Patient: sex F, age 39
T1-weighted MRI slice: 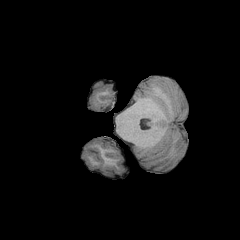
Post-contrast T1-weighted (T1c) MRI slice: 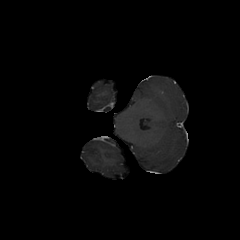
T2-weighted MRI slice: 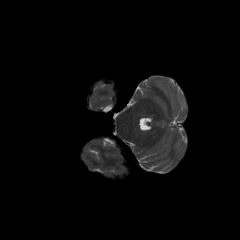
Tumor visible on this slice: no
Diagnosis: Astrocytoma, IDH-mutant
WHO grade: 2